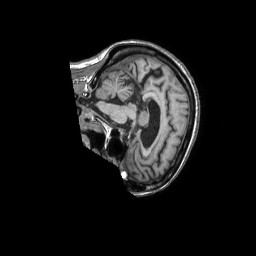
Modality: T1w
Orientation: sagittal
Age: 85
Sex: female
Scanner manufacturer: philips
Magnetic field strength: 1.5 T
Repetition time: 0.007288 s
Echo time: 0.003307 s